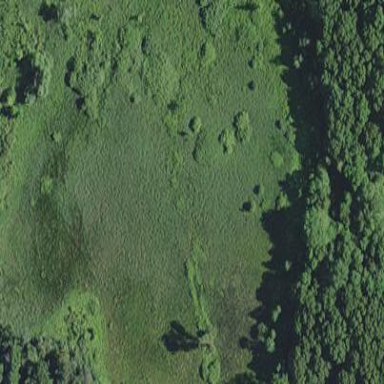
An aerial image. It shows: Marsh wetland.